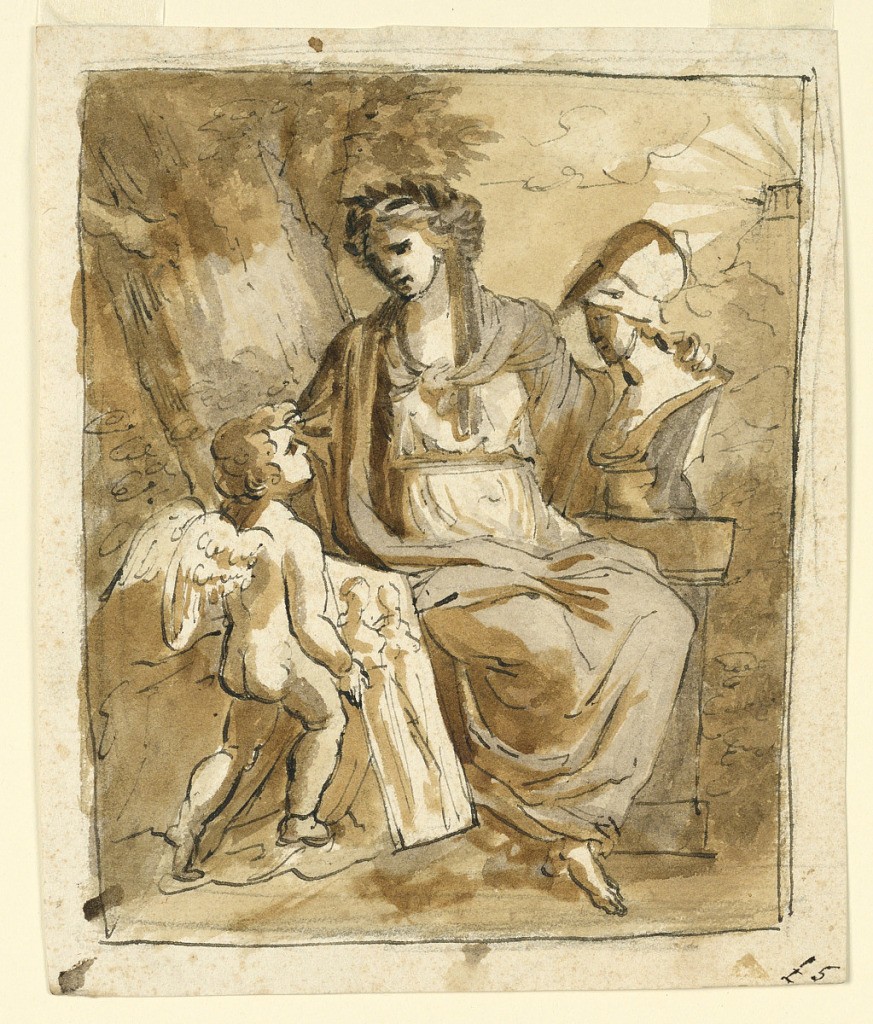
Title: A Seated Muse
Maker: Fortunato Duranti, Italian, 1787 - 1863
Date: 1800-1825
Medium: Pen and bistre ink, brush and gray wash on paper
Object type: Drawing
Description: A muse seated in a landscape with one hand resting on a bust of a warrior. Beside her, a genius presents a relief panel. In the right background, a classical temple. Ink framing line.